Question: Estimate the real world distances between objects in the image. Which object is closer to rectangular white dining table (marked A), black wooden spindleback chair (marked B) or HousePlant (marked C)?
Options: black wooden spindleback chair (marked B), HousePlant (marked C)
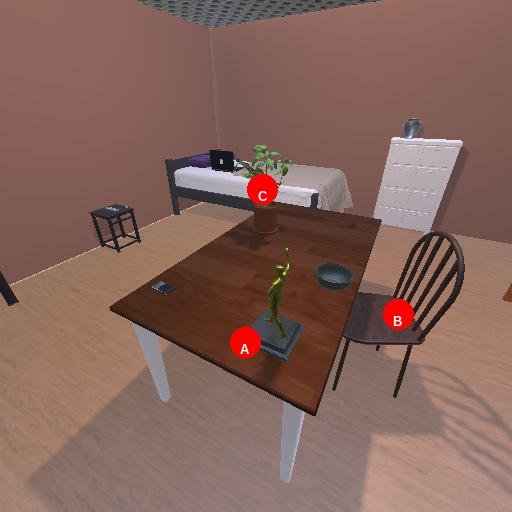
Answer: black wooden spindleback chair (marked B)